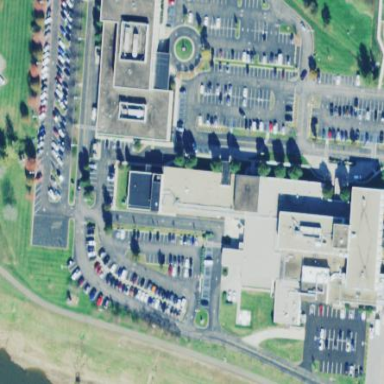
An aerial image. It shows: Hospital providing healthcare services.